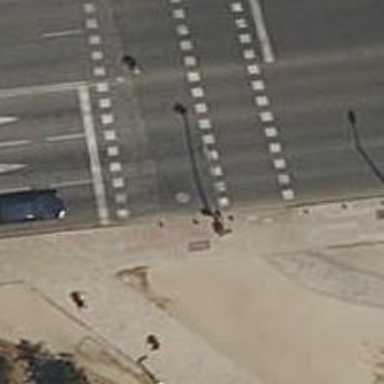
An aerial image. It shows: Kerb serving as barrier.